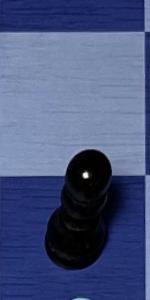
Label: Pawn_Black